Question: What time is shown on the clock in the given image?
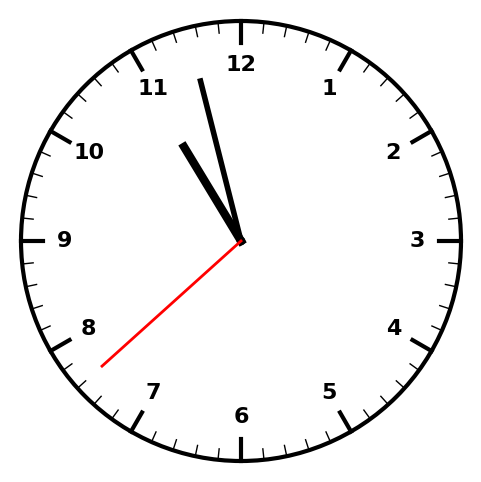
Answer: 10:57:38